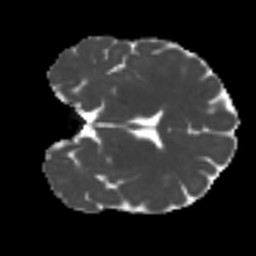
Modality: MD
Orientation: coronal
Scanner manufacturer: siemens
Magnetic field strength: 3 T
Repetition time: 4 s
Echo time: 0.0594 s